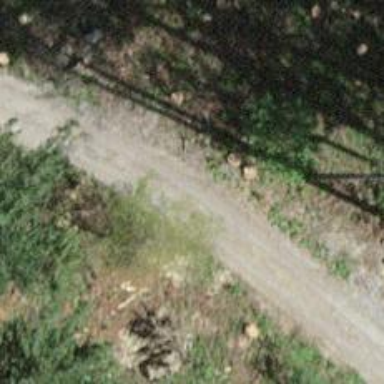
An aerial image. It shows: Gravel track with grade 2 quality.